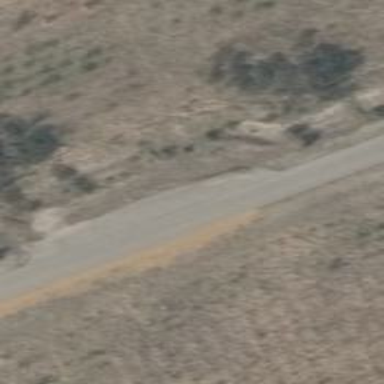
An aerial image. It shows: Passing place on the road.